Question: While reading one coding book ("Cracking The Coding interview"), I came across one description about bit manipulation: update bit. It tells me to first clear the bit before setting it. Please see the attached picture for relevant book section. I am a bit confused about the purpose of this manipulation:
'v' seems to be the value for only 1 bit. If so, isn't it simpler to use a 'if' 'else' condition to decide whether to set the bit, rather than first clear the bit and then setting it?
Just want to make sure there is no logical flaw if to use if-else method mentioned above, compared to the book method of using two masks.

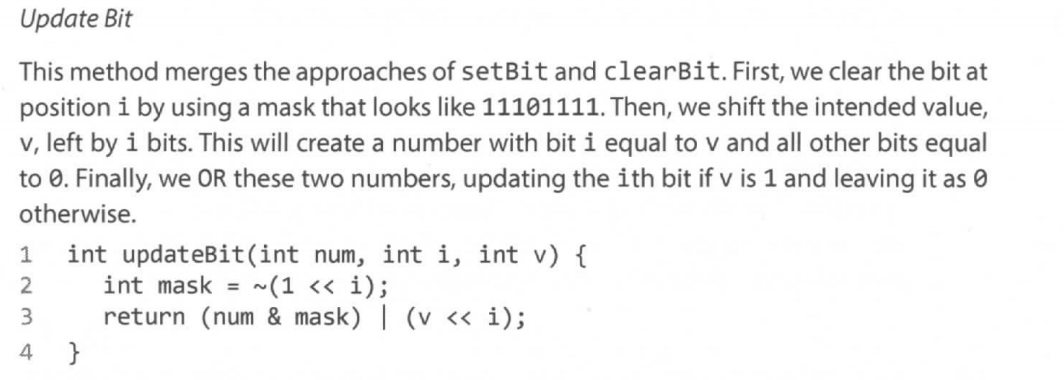
Answer: would work. I suppose it's a matter of taste whether your proposal or the code given is simpler. You will need 3 lines, this fuction has 2, and no branching, which could be seen as simpler. The code pictured may be faster, though it may be hard to come up with a program in which the difference is measurable.